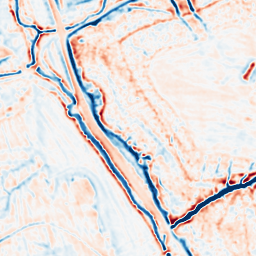
Category: multiscale
Decomposition family: dog_multiscale
Decomposition parameters: sigma_ratio: 1.4
n_scales: 3
base_sigma: 1
Upsampling method: quintic
Upsampling parameters: scale: 2
Upsampling scale: 2